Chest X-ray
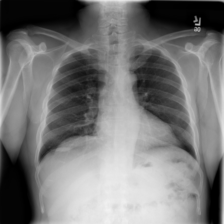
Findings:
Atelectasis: negative
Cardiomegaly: negative
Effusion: negative
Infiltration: negative
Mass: negative
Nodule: negative
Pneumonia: negative
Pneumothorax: negative
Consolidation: negative
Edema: negative
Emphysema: negative
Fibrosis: negative
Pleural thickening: negative
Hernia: negative